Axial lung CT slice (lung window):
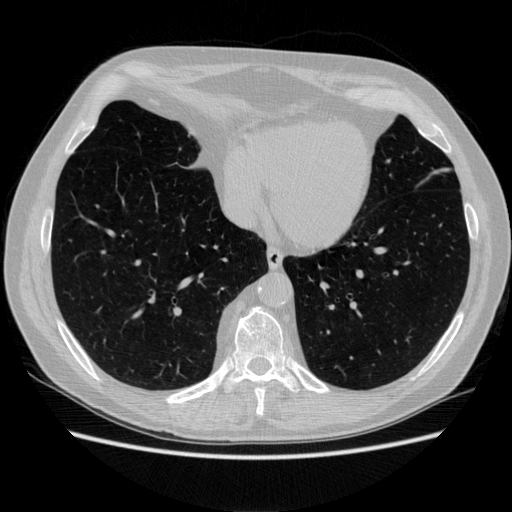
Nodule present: no